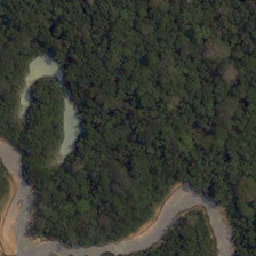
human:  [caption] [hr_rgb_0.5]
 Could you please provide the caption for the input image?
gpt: The forest is huge.

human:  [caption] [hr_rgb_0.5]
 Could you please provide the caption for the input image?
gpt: The forest is very large.

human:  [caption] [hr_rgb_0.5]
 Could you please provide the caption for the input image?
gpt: The forest is vast.

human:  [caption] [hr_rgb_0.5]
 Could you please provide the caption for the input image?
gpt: The forest is very large.

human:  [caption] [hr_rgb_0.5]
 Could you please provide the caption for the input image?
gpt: The forest is very large.